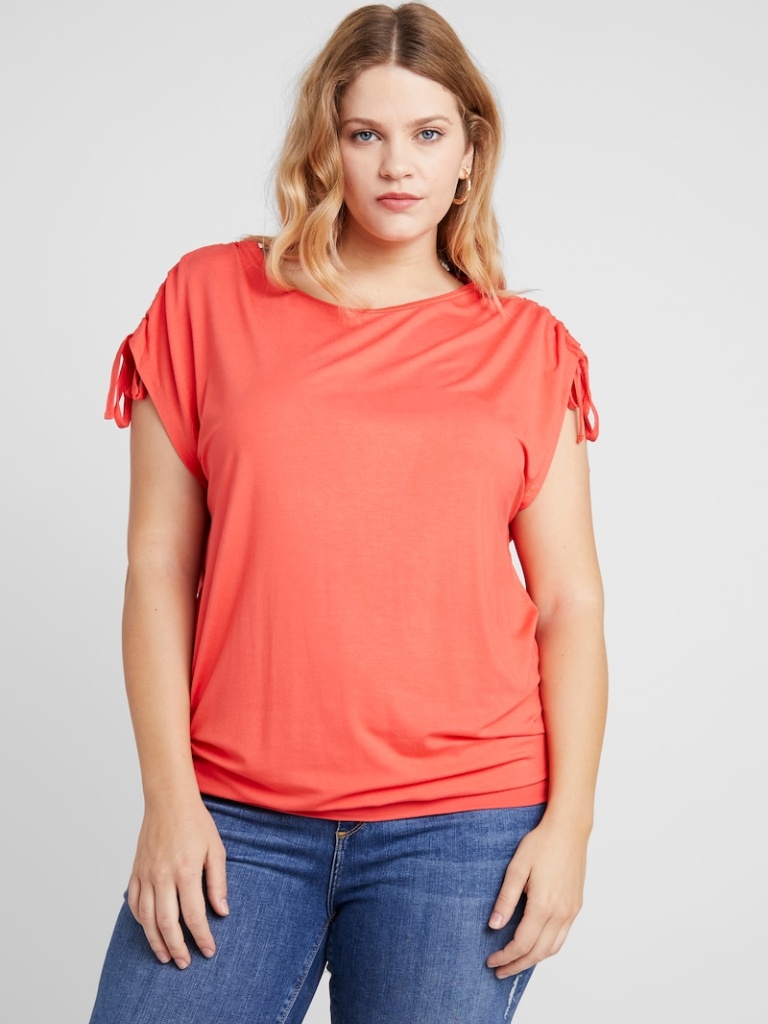
jersey relaxed short sleeve hip length Untucked boat blouse